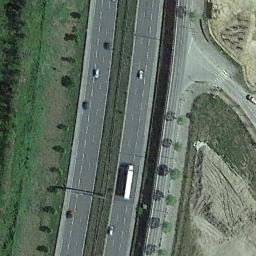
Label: freeway